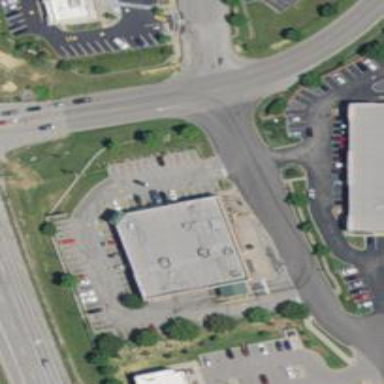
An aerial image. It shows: Pharmacy providing healthcare services.